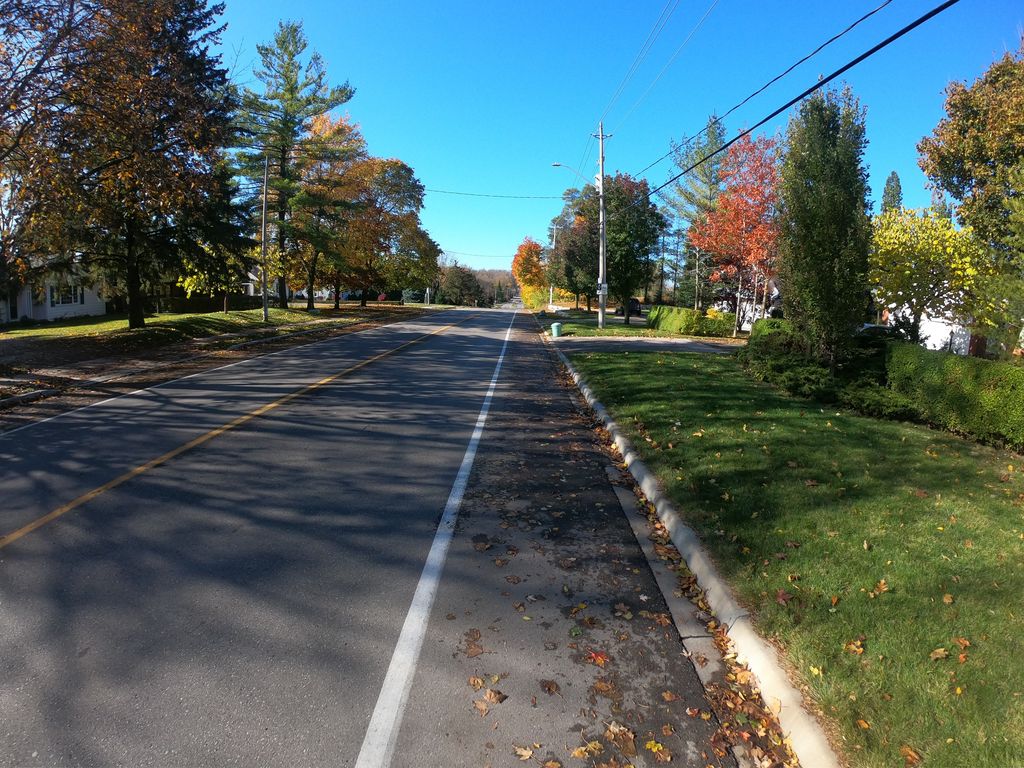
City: kitchener-waterloo